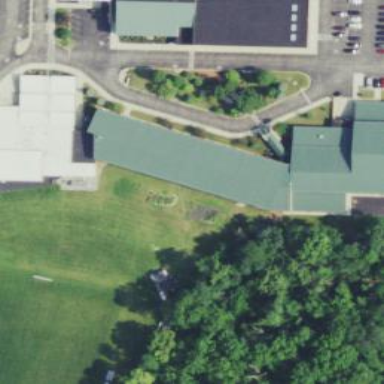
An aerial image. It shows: Tan school building with gabled green roof.